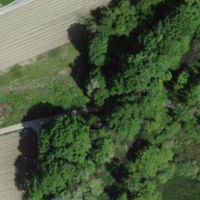
EUNIS habitat code: 44
Species observed at this site:
Agrostemma githago
Aglais io
Epilobium hirsutum